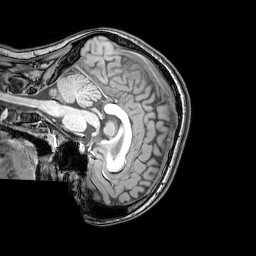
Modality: T1w
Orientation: sagittal
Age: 20
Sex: female
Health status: healthy
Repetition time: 0.081 s
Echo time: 0.037 s